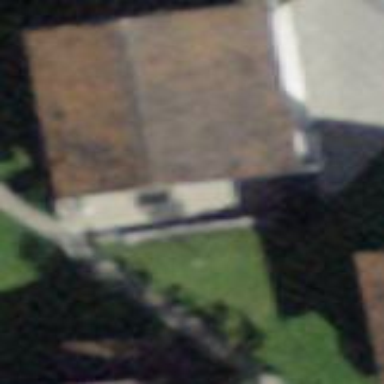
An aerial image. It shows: Simple house.